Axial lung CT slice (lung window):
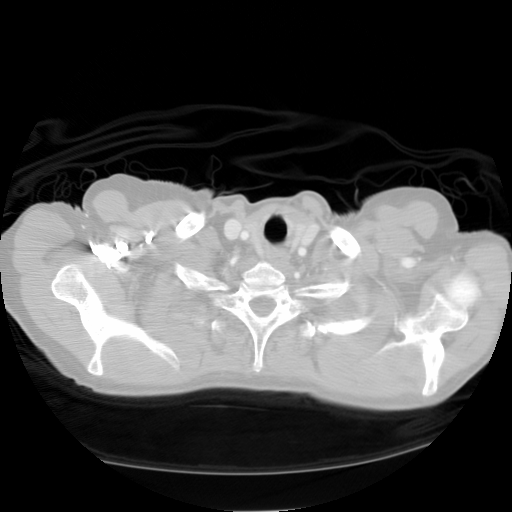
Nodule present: no